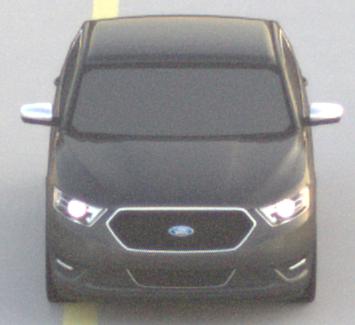
Make: Ford
Model: Taurus
Detailed model: SHO
Model produced from: 2012
Model produced until: 2019
Doors: 4
Color: gray
Road condition: dry road
Daytime: sunrise or sunset
Contrast: low contrast